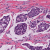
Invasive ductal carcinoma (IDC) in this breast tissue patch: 1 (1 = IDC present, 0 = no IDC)